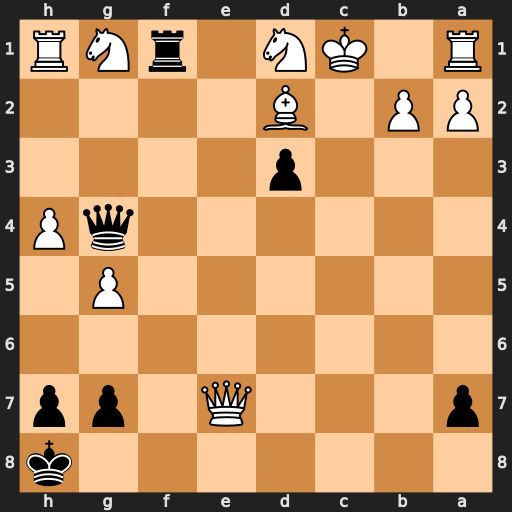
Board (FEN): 7k/p3Q1pp/8/6P1/6qP/3p4/PP1B4/R1KN1rNR
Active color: b
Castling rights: -
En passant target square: -
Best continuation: Qxd1#